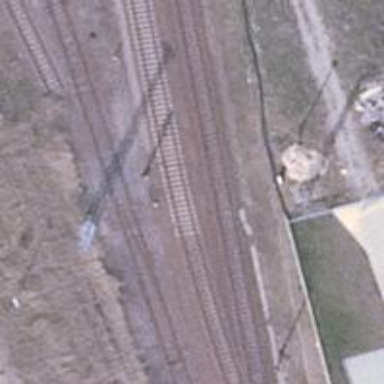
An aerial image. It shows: Railway signal.